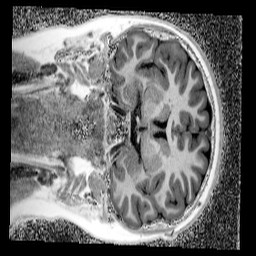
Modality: UNIT1_denoised
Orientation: coronal
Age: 13
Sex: male
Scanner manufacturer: siemens
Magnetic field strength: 3 T
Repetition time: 4 s
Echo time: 0.00299 s